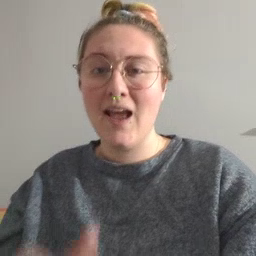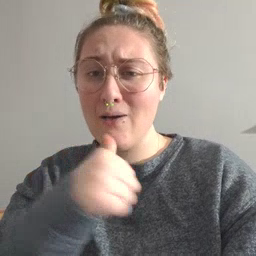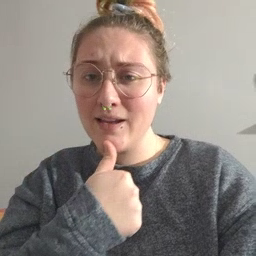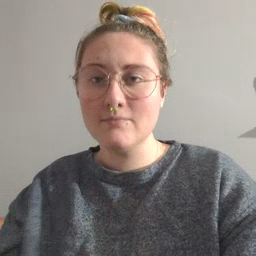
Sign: owie